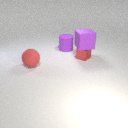
small red metal cube to the right of large purple rubber cylinder